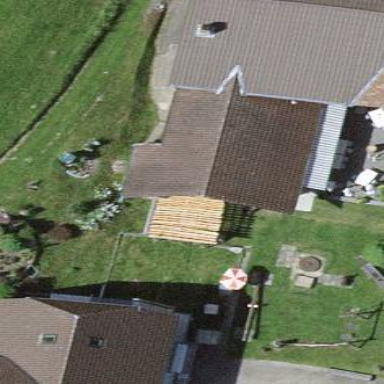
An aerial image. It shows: Rural barn.